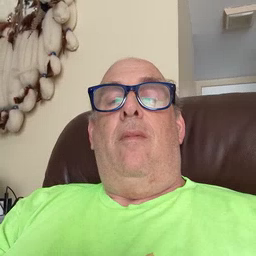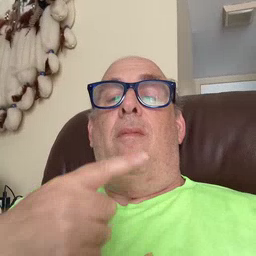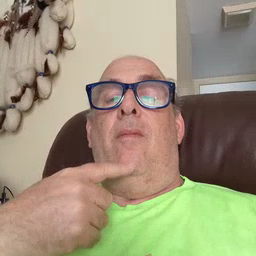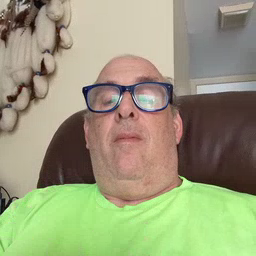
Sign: red